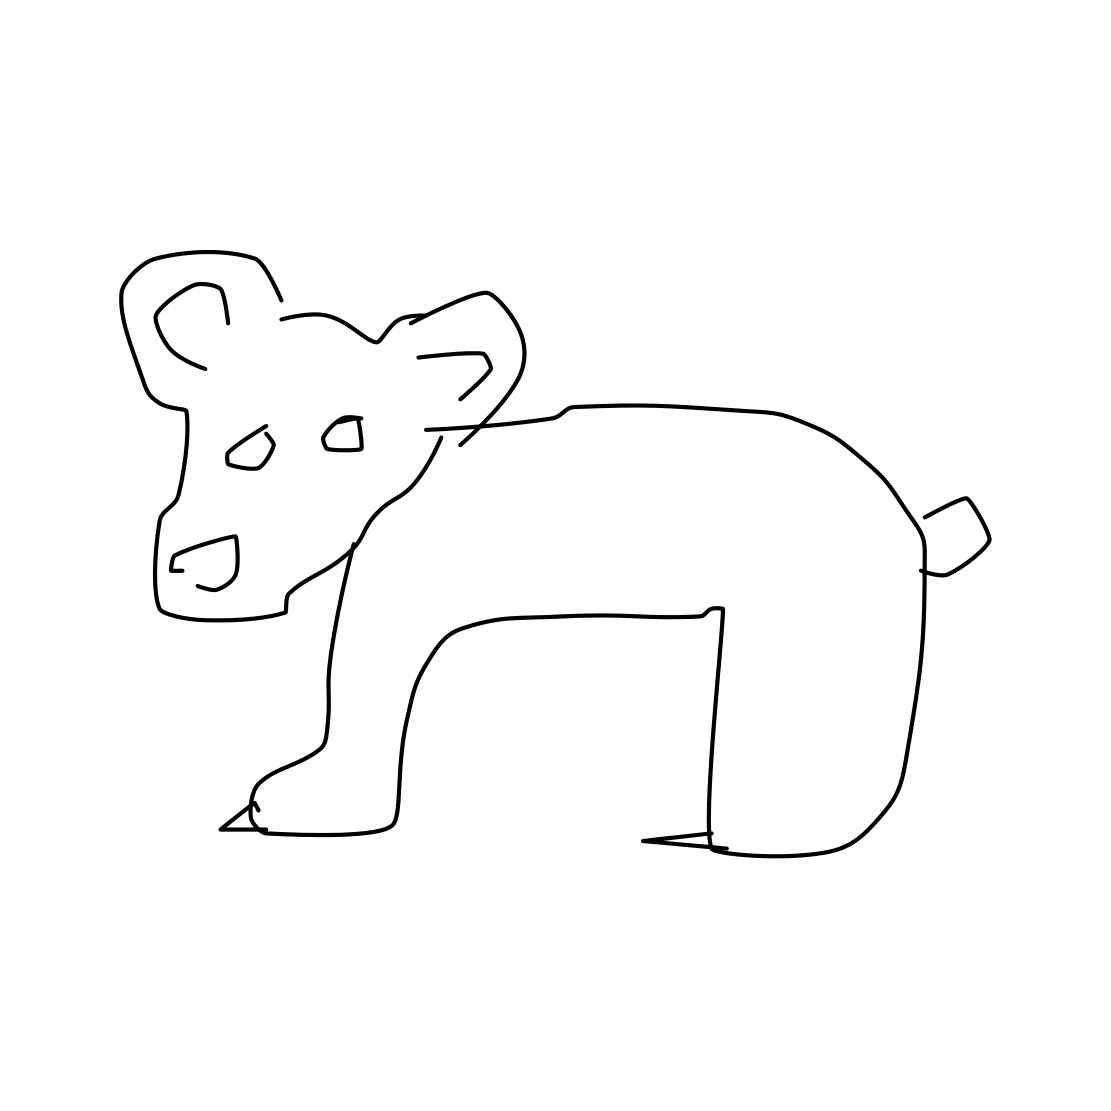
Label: bear (animal)